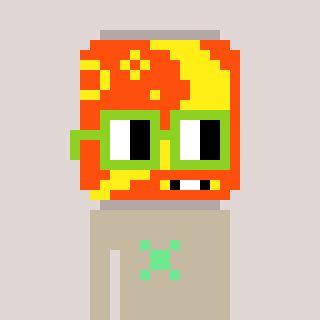
a pixel art character with square light green glasses, a pop-shaped head and a bege-colored body on a warm background